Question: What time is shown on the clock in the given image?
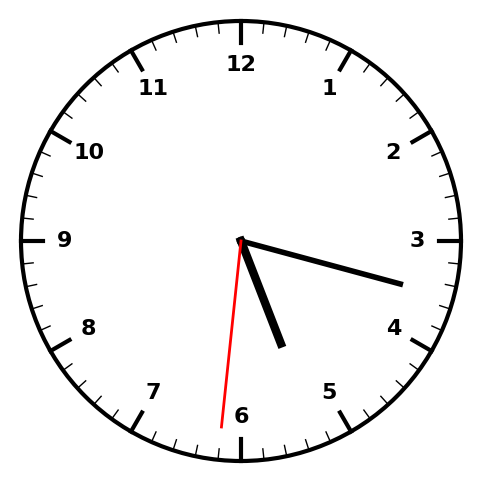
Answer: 05:17:31